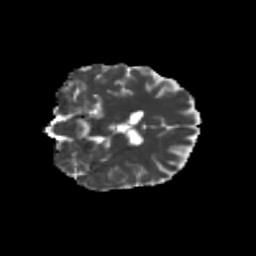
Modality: MD
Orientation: coronal
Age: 25
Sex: female
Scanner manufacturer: siemens
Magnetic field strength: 3 T
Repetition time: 3.5 s
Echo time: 0.104 s